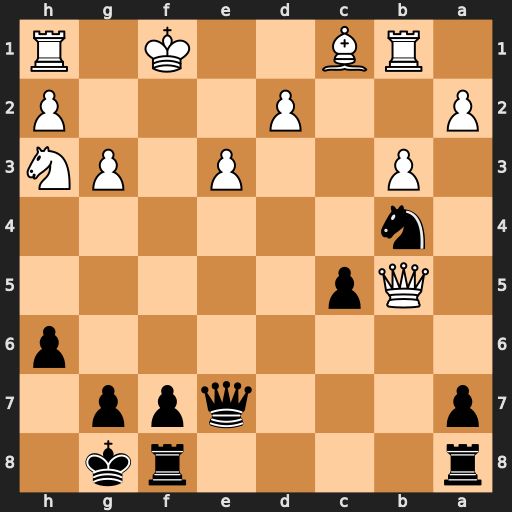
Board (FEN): r4rk1/p3qpp1/7p/1Qp5/1n6/1P2P1PN/P2P3P/1RB2K1R
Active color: b
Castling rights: -
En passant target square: -
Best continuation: Qe4 Nf2 Qxb1